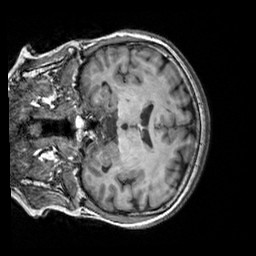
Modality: T1w
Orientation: coronal
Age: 65
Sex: female
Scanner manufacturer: siemens
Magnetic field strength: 3 T
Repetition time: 2.3 s
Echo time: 0.00303 s